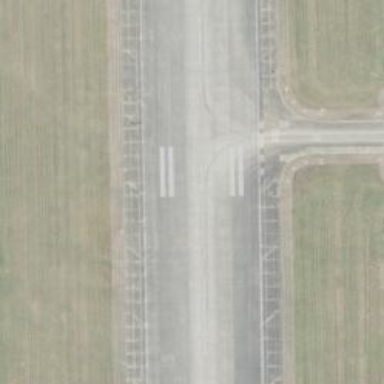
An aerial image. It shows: View of taxiway at the airport.